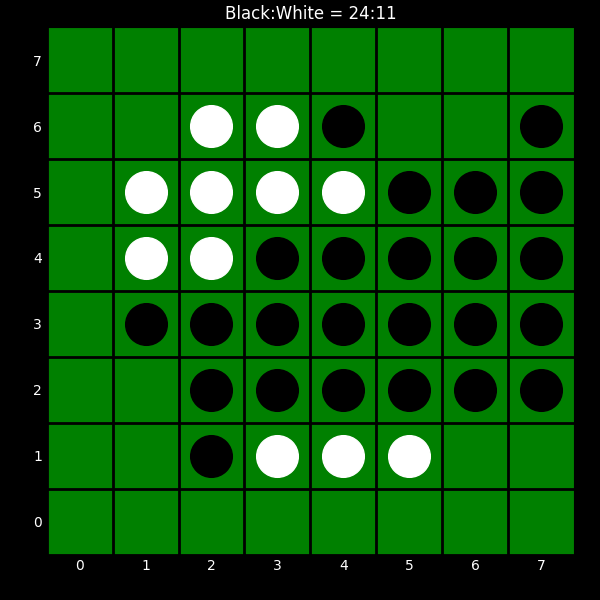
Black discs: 24
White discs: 11